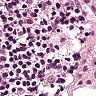
Metastatic tissue present: no